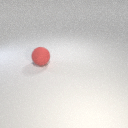
large red rubber sphere